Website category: university
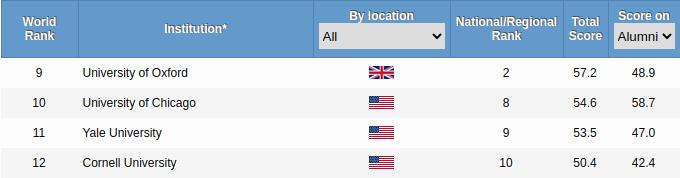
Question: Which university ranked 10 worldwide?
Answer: University of Chicago

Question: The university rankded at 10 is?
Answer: University of Chicago

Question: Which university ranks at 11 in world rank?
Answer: Yale University

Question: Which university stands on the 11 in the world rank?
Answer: Yale University

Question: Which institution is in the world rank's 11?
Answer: Yale University

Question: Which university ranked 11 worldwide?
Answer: Yale University

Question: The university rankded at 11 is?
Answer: Yale University

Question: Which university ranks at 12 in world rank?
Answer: Cornell University

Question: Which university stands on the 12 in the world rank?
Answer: Cornell University

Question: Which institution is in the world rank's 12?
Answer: Cornell University

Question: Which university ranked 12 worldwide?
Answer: Cornell University

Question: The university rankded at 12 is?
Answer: Cornell University

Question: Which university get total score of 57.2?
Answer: University of Oxford

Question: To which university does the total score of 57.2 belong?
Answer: University of Oxford

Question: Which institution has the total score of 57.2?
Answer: University of Oxford

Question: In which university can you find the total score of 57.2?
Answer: University of Oxford

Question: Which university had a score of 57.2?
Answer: University of Oxford

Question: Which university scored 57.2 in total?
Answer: University of Oxford

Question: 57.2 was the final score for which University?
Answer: University of Oxford

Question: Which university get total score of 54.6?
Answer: University of Chicago

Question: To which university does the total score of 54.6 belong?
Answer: University of Chicago

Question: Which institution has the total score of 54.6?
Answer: University of Chicago

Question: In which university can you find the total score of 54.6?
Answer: University of Chicago

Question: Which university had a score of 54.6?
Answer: University of Chicago

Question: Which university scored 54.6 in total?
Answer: University of Chicago

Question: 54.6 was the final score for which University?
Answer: University of Chicago

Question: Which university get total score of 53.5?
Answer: Yale University

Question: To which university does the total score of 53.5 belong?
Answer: Yale University

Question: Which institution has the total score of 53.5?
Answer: Yale University

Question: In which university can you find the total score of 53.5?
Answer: Yale University

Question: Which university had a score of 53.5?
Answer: Yale University

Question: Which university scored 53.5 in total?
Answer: Yale University

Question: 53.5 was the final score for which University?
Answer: Yale University

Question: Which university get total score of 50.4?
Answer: Cornell University

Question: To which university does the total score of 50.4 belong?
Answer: Cornell University

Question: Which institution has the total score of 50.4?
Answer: Cornell University

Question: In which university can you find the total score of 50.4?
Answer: Cornell University

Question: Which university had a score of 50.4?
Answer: Cornell University

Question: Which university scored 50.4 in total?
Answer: Cornell University

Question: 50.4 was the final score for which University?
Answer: Cornell University

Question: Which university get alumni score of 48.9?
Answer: University of Oxford

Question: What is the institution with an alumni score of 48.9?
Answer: University of Oxford

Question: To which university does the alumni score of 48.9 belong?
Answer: University of Oxford

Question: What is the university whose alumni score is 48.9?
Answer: University of Oxford

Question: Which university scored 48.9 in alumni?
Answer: University of Oxford

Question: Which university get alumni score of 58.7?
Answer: University of Chicago

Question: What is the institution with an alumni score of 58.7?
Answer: University of Chicago

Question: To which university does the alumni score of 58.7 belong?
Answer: University of Chicago

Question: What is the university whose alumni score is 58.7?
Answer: University of Chicago

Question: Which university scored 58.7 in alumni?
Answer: University of Chicago

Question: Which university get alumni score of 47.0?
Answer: Yale University

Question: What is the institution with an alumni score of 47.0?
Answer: Yale University

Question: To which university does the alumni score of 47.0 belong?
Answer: Yale University

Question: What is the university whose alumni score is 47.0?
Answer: Yale University

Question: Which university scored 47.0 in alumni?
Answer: Yale University

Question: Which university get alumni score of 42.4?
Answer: Cornell University

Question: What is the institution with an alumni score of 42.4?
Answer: Cornell University

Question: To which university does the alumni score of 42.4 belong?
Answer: Cornell University

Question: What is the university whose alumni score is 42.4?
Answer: Cornell University

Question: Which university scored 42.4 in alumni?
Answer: Cornell University